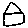
Label: house